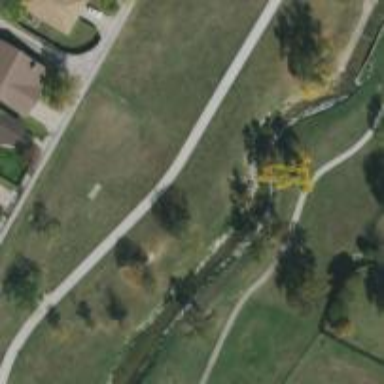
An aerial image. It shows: Disc golf hole.